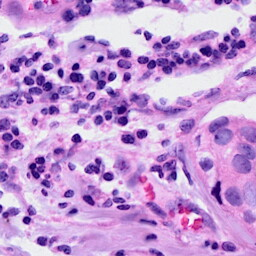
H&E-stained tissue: Breast